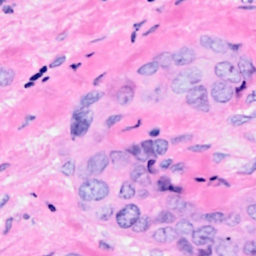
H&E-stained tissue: Breast